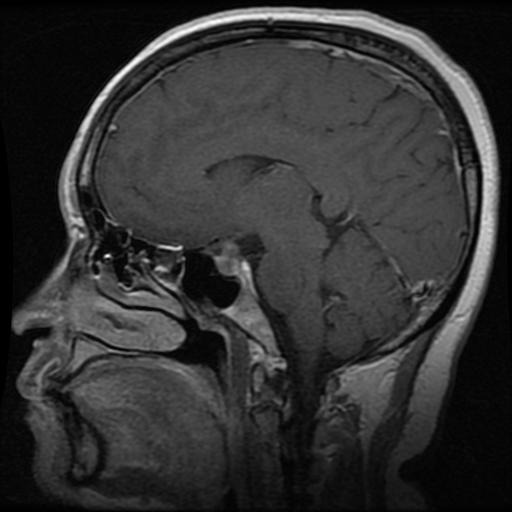
Label: pituitary